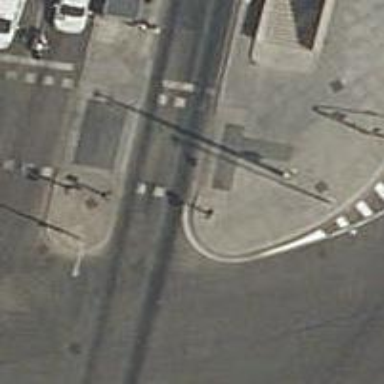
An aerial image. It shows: Kerb barrier.